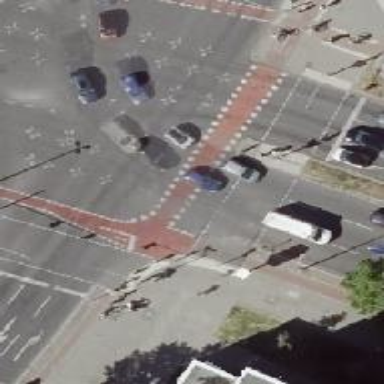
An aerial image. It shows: Crossing with traffic signals.